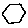
Label: hexagon